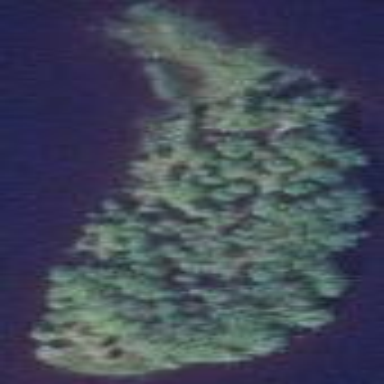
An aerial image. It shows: Islet.